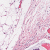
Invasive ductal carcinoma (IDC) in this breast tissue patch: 1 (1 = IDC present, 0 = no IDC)